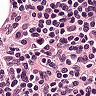
Metastatic tissue present: no